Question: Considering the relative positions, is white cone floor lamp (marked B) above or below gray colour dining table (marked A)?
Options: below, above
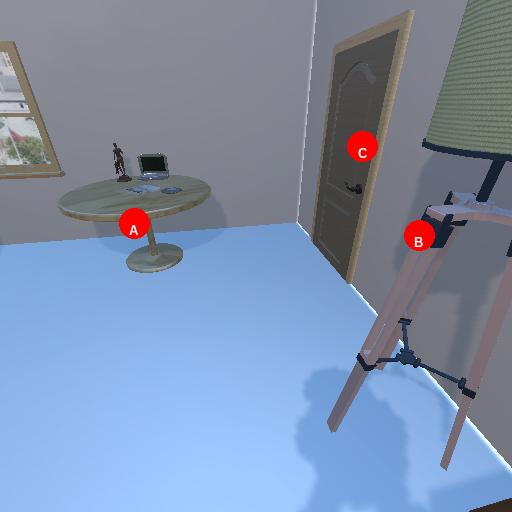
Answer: below